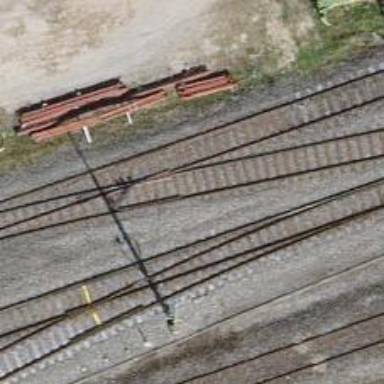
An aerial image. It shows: Yard with single rail track. The railway track is electrified with contact line for service purposes.